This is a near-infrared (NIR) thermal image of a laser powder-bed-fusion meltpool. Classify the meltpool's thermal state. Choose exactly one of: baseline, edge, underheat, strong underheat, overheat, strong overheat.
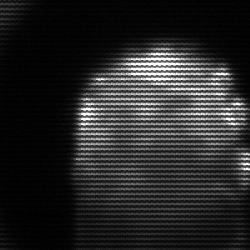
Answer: baseline